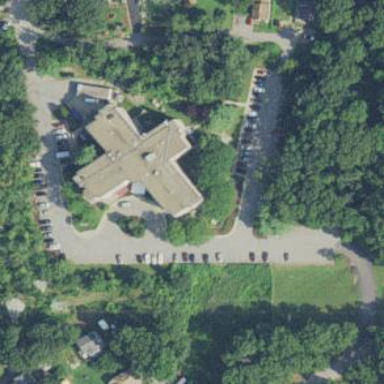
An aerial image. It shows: Nursing home building.